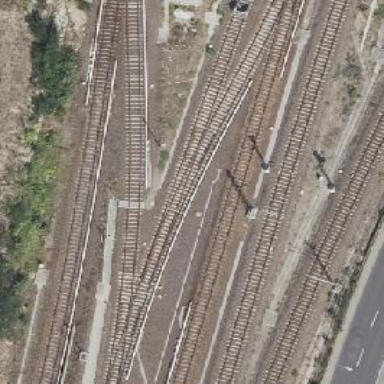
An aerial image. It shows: Railway signal.